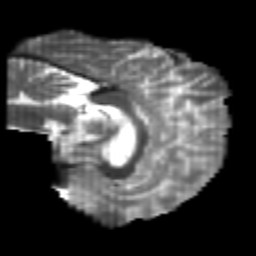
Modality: T2w
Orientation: sagittal
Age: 21
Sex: male
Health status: healthy
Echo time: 0.074 s